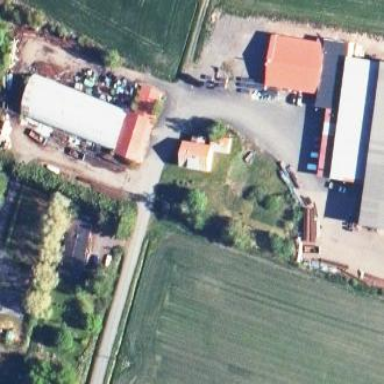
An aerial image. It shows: Farmyard area.